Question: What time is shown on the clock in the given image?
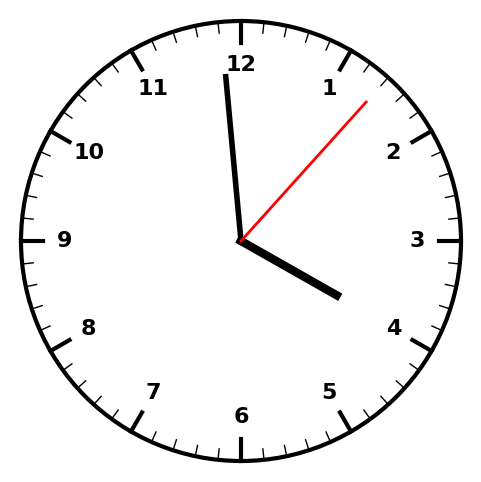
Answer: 03:59:07